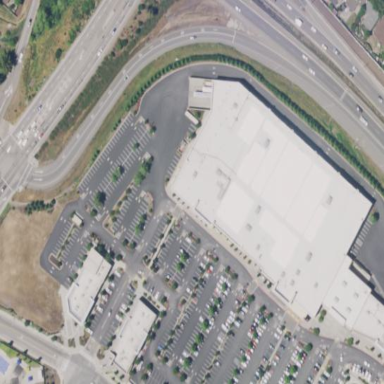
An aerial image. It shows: Retail building.